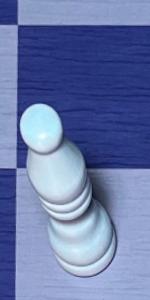
Label: Bishop_White